Question: I'm doing this Windows Phone application sample and after creating a listbox inside a stackpanel everything was ok. But after sometime I get this error :

Below is the code for listbox I created in stackpanel :
'''
<ListBox Margin="0,0,-12,0"
Name="listBox1">
<StackPanel Orientation="Horizontal"
Margin="0,0,17,0">
<Image Source="icons/star.png"
Height="100"
Width="100"
Margin="12,0,9,0">

<StackPanel Width="311">
<TextBlock Text="Folders"
TextWrapping="Wrap"
Style="{StaticResource PhoneTextExtraLargeStyle}" />
<TextBlock Text="my personal images"
TextWrapping="Wrap"
Margin="12,-6,12,0,"
Style="{StaticResource PhoneTextSubtleStyle}" />
</StackPanel>
</ListBox>
'''
Why do I get this error?
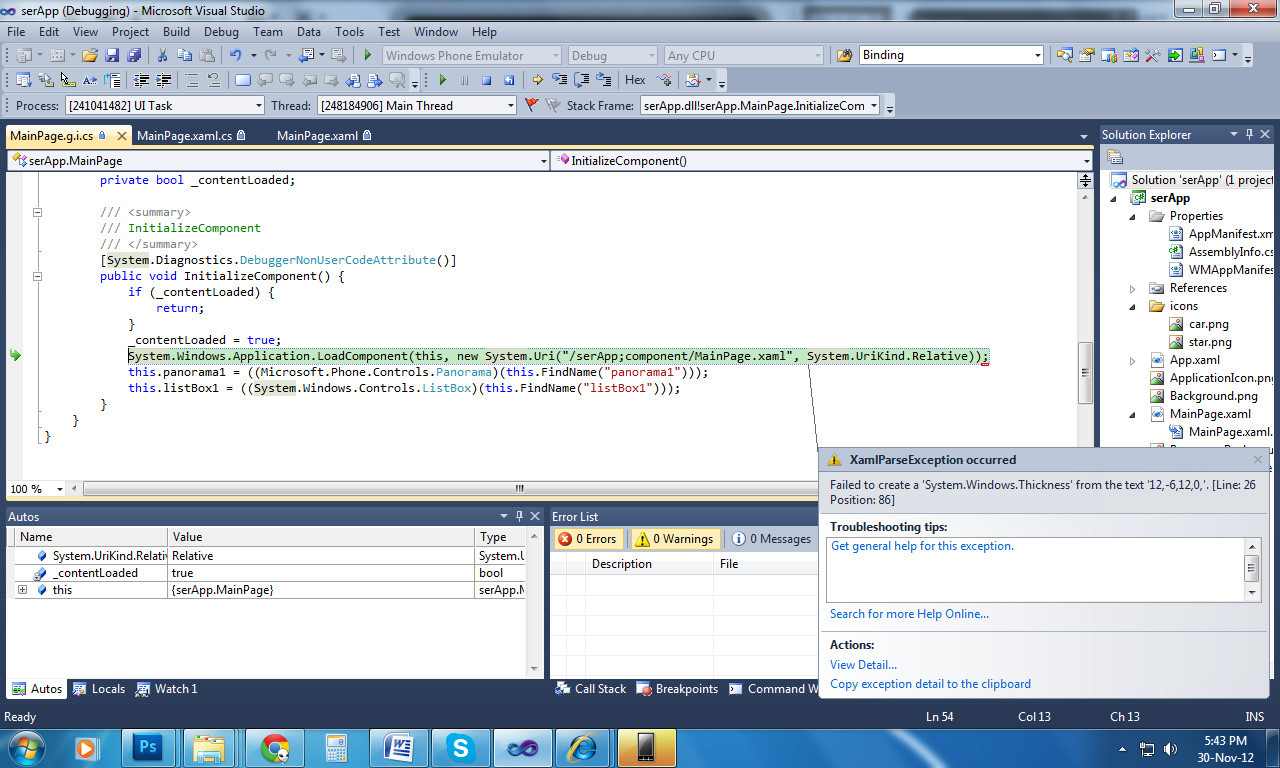
Answer: According to the error message, you're trying to set '12,-6,12,0,' as a thickness (probably a margin or a padding). Remove the trailing comma and it should work: '12,-6,12,0'